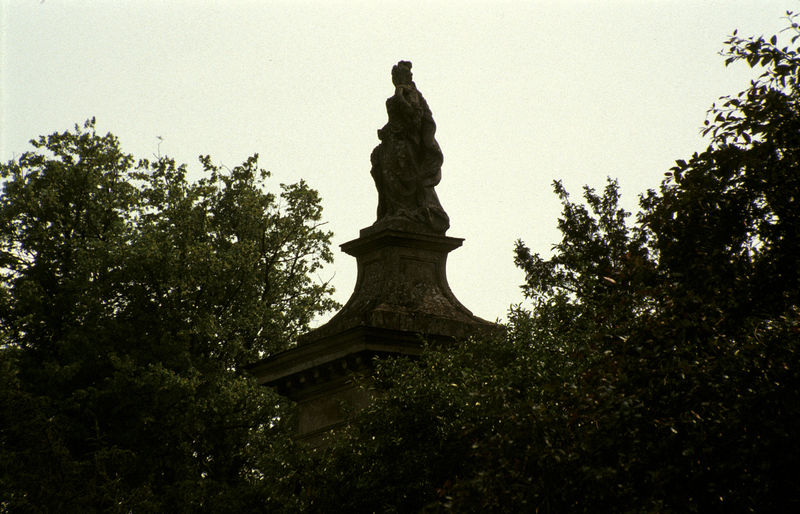
Titel: Queen Caroline Monument, Skulptur der Königin
Künstler: John Michael Rysbrack
Standort: Stowe, Buckinghamshire
Institution: Stowe Landscape Gardens
Schlagwörter: baum, blau, blätter, dunkel, hand, himmel, kopf, laub, schatten, umhang, weiß, wolken, bäume, gelb, grün, äste, braun, frau, geschwungen, grau, hell, kleid, licht, rücken, schwarz, säule, dach, gebäude, haus, park, parkanlage, schloss, tuch, bart, barock, sockel, stehen, stein, steine, ast, dämmerung, natur, stamm, zweige, büsche, gebüsch, sonne, sträucher, figur, gewand, mantel, tücher, blatt, pflanzen, krone, wald, turm, garten, skulptur, statue, dutt, rückenansicht, bogen, perspektive, mauer, farbe, formen, hecke, stämme, weiblich, plastik, plinthe, podest, baumkrone, baumkronen, hoch, umriss, foto, fotografie, photographie, versteckt, kurven, belichtung, münchen, zement, denkmal, moos, koloriert, friedhof, photo, ganzfigur, chinesisch, china, fries, frauenfigur, kehle, sandstein, farbfoto, untersicht, witterung, laubwerk, herrscherin, königin, basis, postament, gegenlicht, wipfel, maria, fotographie, rangen, konisch, standbild, mamor, monument, bewuchs, froschperspektive, gemauert, erhöht, guttae, gartenanlage, piedestal, dachreiter, patina, habsburger, farbfotografie, stehle, aufragend, steinskulptur, patrona, fogo, münchner freiheit, sdchwarz, gemauer, verteckt